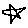
Label: star